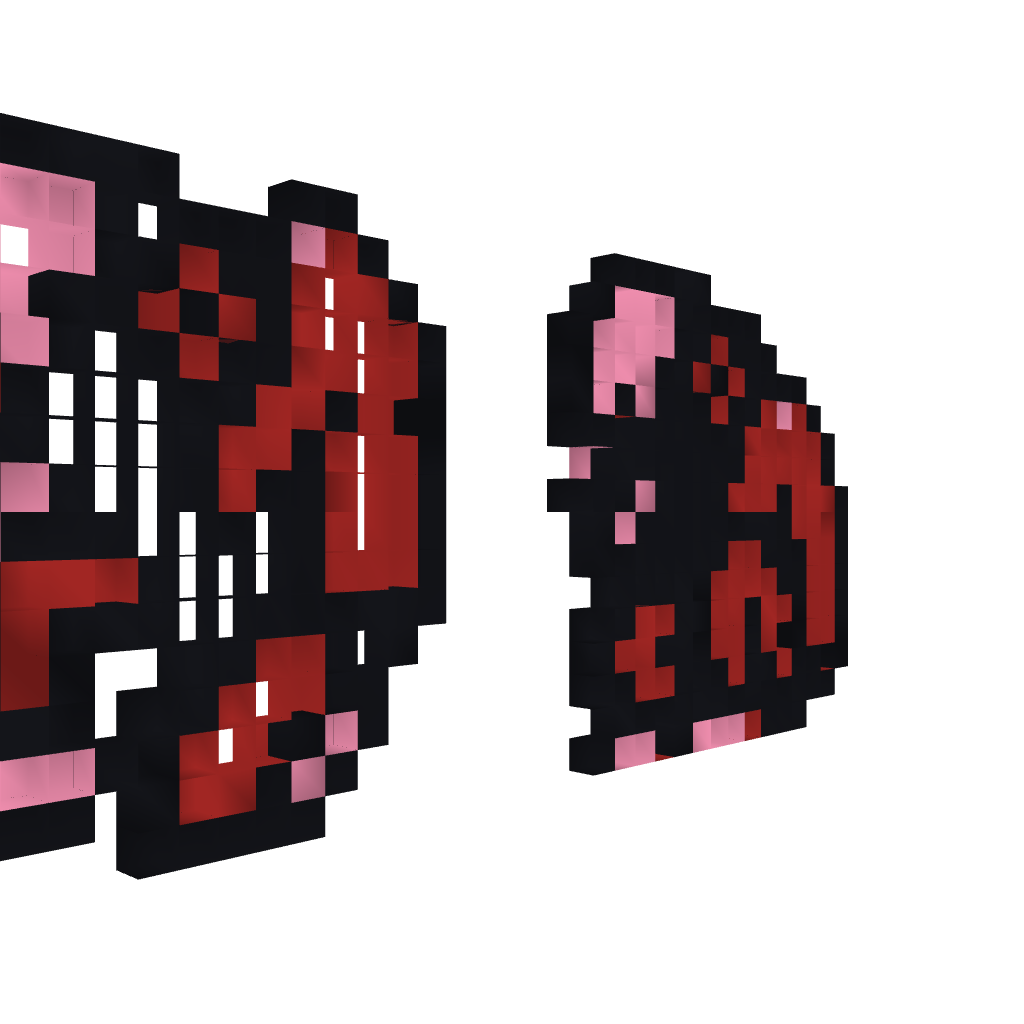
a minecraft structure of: Fleaman fromCastlevania 1